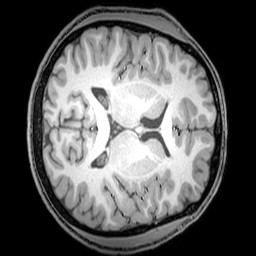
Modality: T1w
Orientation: axial
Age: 20
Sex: male
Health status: healthy
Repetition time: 0.081 s
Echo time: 0.037 s